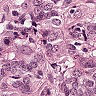
Metastatic tissue present: yes